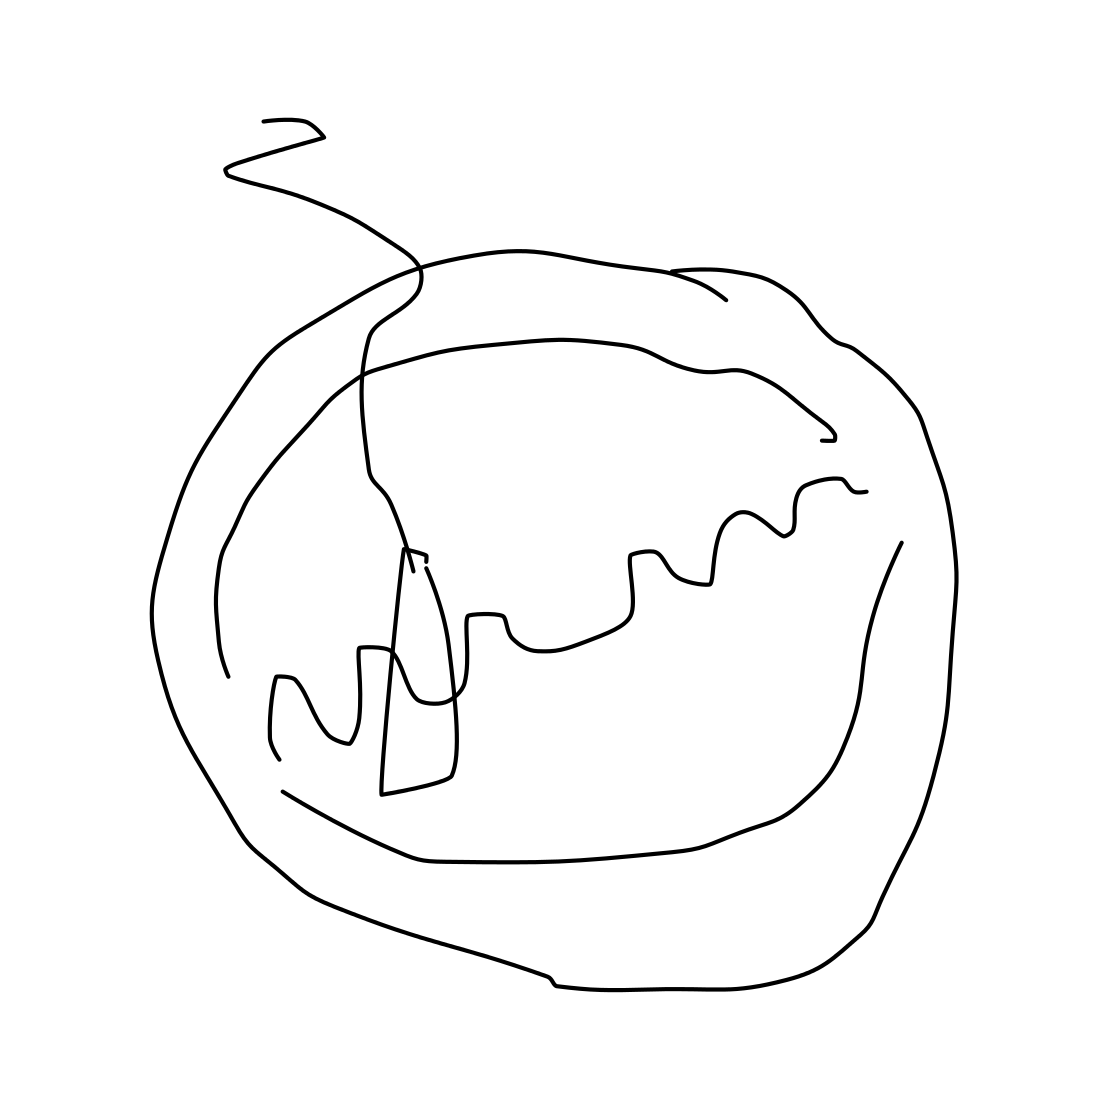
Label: ashtray